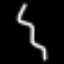
Label: squiggle